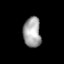
Tissue: lung
Cell type: Epithelial cells
Senescence score: 0.2351
Nuclear area (px): 517
Mean DAPI intensity: 164.075